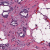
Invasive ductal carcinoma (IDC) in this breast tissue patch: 1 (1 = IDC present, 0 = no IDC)